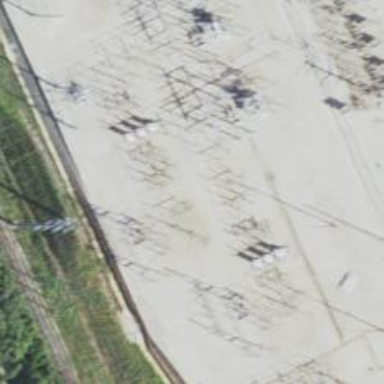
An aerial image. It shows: Switch used for power control.